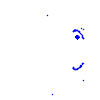
Particle: kaon